Question: I have the following PHP Code
'''
<form action="admin.php" method="post">
<?php
$conn=mysqli_connect("localhost","root","vravi","mrconnect");
if(!$conn)
{
echo "error establishing the connection";
}
$sql="select UserID,UserEmail from Users order by UserID";
$result=mysqli_query($conn,$sql);
if(mysqli_num_rows($result)>0)
{
while($row=mysqli_fetch_assoc($result))
{
echo $row["UserID"];
echo $row["UserEmail"]." ".'<input type="text" name="name[]"/>'."</br>";
}
echo '<button type="submit" name="submit" value="submit">'.Submit.'</button></br>';
}
?>
</form>
'''
which gives the following output in the browser.
Now I have two questions.
1)When I try insert some values in one of the textboxes and click submit button in the bottom, The values are not getting submitted.
below is my admin.php php file.
'''
<?php
if(isset($_POST['submit']))
{
echo "submitted";
}
else
{
echo "not submitted";
}
?>
'''
2)Now the second question is that, I also want my email id to get submitted through the form, but it is just a normal text, can anyone tell me how do we do that?
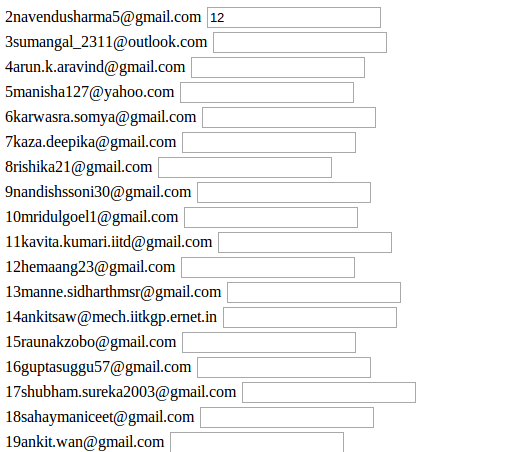
Answer: There are a few things that could change:
1. You don't need to escape double quotes when they are between single quotes
2. Use name="name['.$row["UserID"].']"
3. Change the <button... to <input type="submit"...
Your page will then look like this:
'''
<form action="admin.php" method="post">
<?php
$conn=mysqli_connect("localhost","root","vravi","mrconnect");
if(!$conn) { echo "error establishing the connection"; }
$sql="select UserID,UserEmail from Users order by UserID";
$result=mysqli_query($conn,$sql);
if(mysqli_num_rows($result)>0) {
while($row=mysqli_fetch_assoc($result)) {
echo $row["UserID"] . ' ' . $row["UserEmail"] ." ";
echo '<input type="text" name="name['.$row["UserID"].']" />'."<br />";
}
echo '<button type="submit" name="submit" value="submit">Submit</button></br>';
}
?>
</form>
'''
Then, when the form is submitted to admin.php, you can loop the 'name'.
'''
<?php
if( $_SERVER['REQUEST_METHOD'] == 'POST' ) {
foreach( $_POST['name'] as $data => $value ) {
echo $data . ': ' . $value . '<br />';
// will output 2: 12
}
}
?>
'''
In my example it will echo the user id and the submitted value. You could ofcourse also save it to a database.